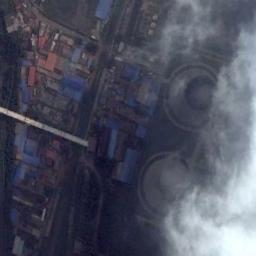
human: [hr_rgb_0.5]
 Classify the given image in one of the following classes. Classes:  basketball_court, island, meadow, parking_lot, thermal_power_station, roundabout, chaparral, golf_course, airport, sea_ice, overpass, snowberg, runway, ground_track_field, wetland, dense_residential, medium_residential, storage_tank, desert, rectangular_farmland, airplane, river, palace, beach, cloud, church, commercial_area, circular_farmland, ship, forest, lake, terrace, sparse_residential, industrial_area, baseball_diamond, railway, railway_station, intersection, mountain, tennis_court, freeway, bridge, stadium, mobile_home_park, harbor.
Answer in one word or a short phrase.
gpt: thermal_power_station